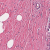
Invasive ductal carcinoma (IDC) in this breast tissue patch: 0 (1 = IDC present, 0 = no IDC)